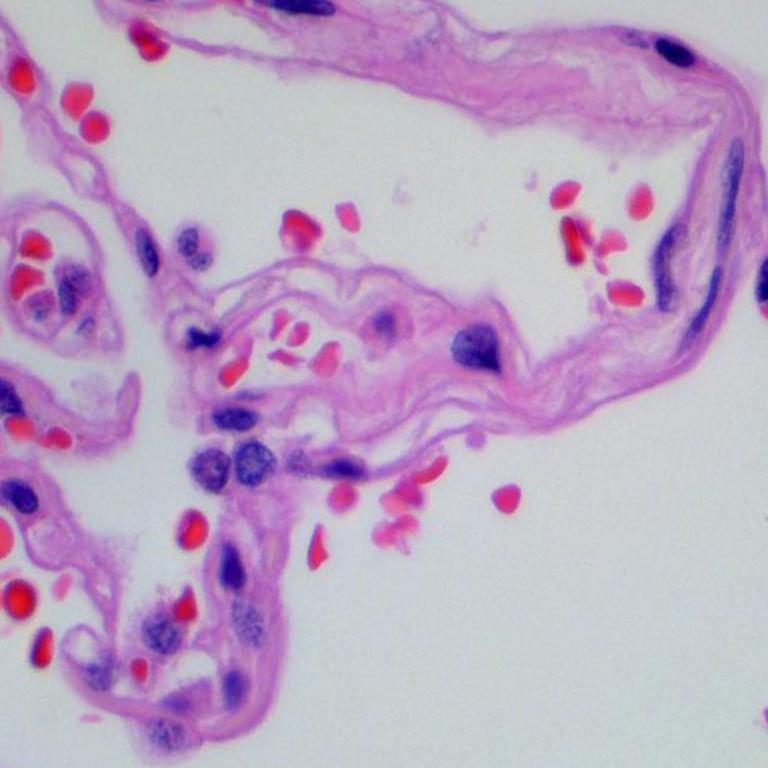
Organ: lung
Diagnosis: benign